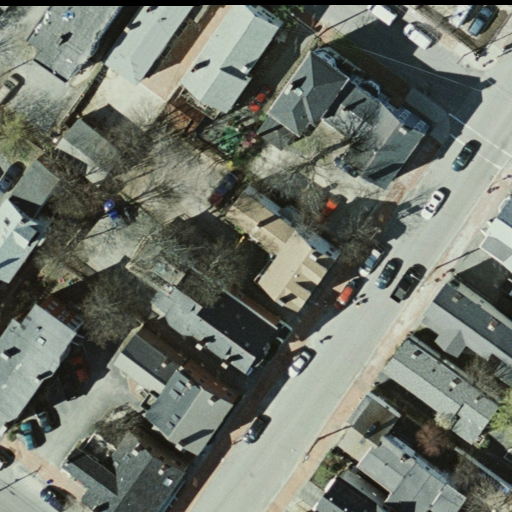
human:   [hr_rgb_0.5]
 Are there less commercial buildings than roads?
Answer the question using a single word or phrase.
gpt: yes

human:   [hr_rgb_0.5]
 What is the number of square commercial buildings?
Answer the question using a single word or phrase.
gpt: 0

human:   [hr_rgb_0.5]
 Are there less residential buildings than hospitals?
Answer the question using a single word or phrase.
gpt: no

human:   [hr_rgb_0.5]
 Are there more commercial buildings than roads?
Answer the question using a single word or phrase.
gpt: no

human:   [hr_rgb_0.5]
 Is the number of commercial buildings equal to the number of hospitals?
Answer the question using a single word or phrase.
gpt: no

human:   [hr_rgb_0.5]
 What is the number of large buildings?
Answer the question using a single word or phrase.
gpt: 0

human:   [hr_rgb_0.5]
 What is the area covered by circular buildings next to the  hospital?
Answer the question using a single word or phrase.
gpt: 0m2

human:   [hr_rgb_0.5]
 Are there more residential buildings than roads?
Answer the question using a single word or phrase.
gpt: yes

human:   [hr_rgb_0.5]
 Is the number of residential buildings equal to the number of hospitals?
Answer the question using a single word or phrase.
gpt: no

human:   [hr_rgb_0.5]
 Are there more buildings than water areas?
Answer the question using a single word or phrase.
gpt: yes

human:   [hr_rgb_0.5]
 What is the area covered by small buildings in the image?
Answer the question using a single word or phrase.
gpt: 126m2

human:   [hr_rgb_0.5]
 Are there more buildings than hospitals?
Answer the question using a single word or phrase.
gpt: yes

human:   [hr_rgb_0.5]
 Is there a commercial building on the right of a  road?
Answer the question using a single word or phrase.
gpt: no

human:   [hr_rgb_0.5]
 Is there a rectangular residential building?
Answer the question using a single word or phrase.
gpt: yes

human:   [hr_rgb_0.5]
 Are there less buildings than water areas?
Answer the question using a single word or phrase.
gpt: no

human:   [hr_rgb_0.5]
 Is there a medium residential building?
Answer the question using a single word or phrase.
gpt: yes

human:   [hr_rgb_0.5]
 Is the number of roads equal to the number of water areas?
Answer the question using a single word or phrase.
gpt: no

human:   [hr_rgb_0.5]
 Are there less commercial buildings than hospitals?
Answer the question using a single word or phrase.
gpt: yes

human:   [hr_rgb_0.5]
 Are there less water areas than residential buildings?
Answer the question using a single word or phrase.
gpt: yes

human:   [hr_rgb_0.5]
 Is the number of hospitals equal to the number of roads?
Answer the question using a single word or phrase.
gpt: no

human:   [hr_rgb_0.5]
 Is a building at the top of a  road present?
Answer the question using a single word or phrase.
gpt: yes

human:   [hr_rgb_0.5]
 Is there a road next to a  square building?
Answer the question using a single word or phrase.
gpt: no

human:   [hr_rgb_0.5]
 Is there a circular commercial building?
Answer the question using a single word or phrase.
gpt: no

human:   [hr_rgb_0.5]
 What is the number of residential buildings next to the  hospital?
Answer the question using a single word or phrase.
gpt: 15

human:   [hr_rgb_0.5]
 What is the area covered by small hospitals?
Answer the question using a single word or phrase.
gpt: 0m2

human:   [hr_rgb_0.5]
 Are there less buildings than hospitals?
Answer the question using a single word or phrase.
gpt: no

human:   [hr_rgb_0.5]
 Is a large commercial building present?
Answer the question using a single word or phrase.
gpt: no

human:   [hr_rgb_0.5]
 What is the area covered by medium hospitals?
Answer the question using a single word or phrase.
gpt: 291m2

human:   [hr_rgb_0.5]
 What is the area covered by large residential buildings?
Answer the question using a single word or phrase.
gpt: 0m2

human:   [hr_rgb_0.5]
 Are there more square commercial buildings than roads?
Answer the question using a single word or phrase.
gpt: no

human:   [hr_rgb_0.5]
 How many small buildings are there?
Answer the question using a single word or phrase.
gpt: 3

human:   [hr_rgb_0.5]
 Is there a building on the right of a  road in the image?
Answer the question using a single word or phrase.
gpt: yes

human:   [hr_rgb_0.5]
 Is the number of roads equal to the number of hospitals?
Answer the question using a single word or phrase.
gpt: no

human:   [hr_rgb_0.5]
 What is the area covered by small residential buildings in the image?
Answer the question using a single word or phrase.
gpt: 126m2

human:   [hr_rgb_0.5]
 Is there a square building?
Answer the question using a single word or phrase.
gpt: no

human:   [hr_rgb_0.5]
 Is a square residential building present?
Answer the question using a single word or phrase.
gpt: no

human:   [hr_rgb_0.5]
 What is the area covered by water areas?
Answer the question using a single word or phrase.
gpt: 0m2